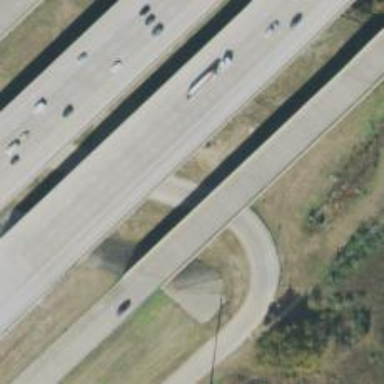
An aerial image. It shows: Secondary link road.